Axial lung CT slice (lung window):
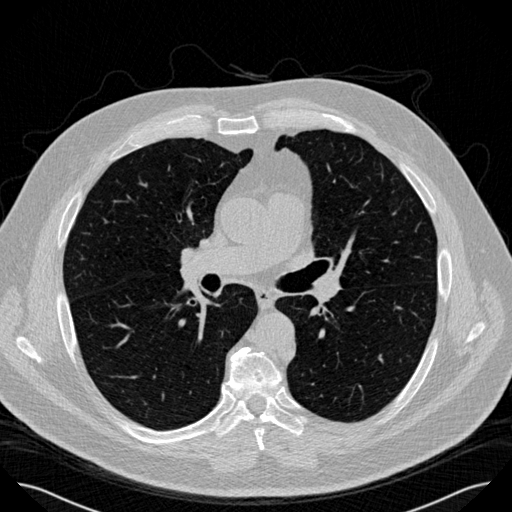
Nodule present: no